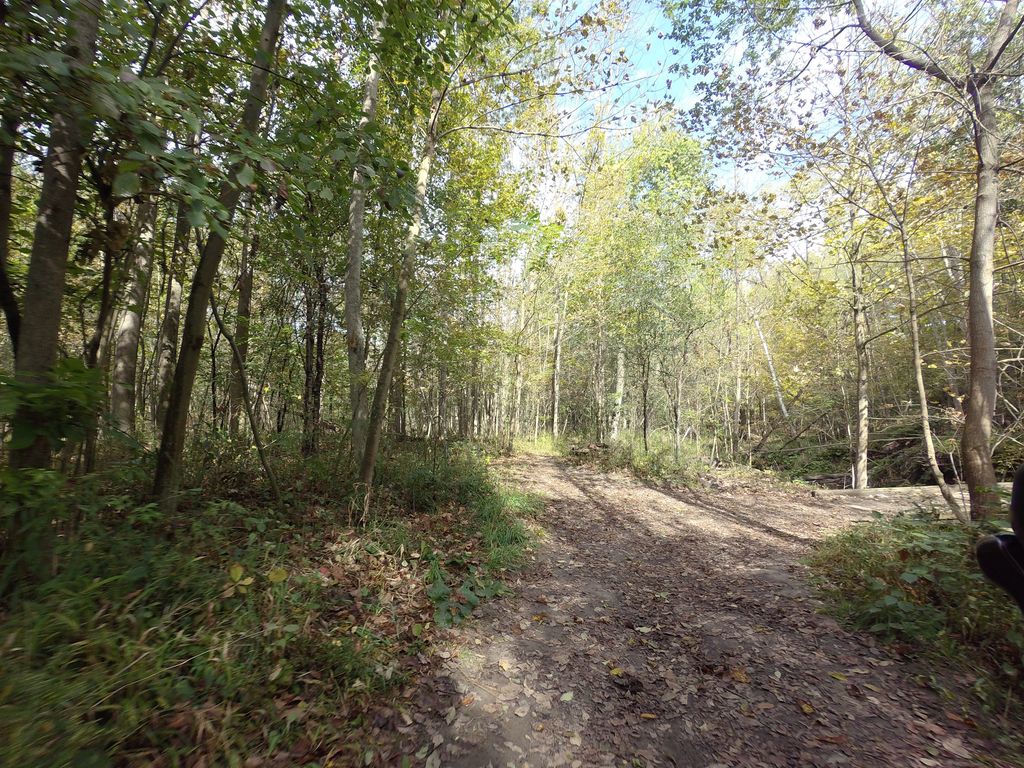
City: hamilton